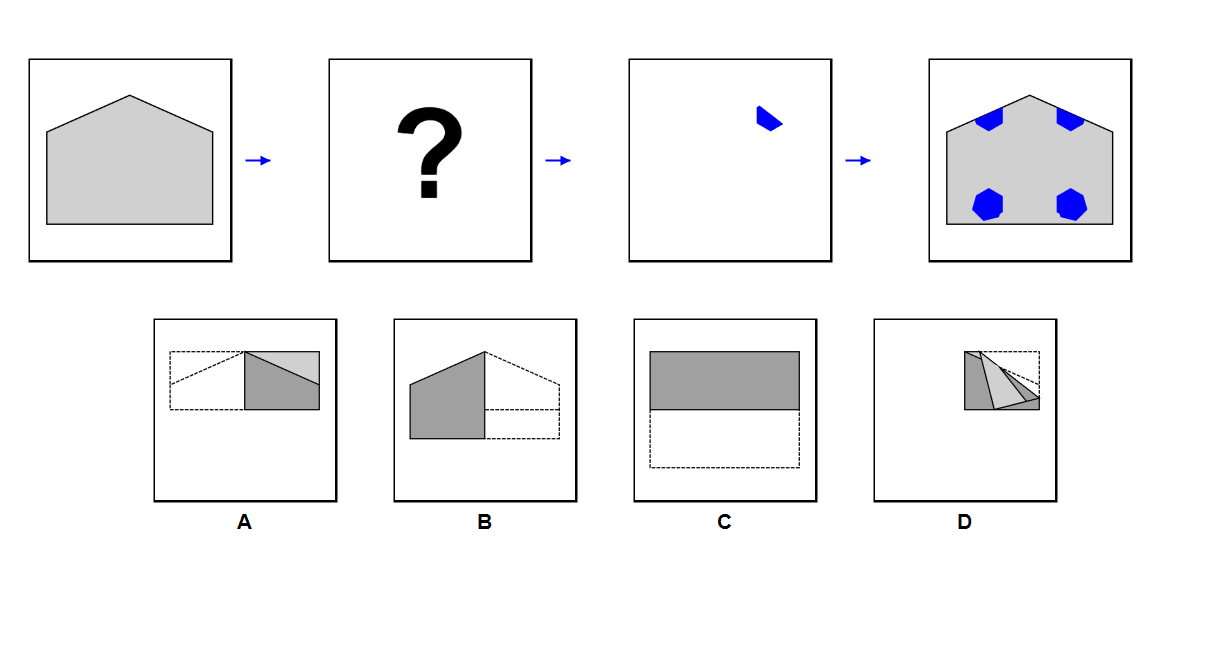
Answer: B